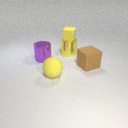
large yellow rubber sphere to the left of large brown rubber cube